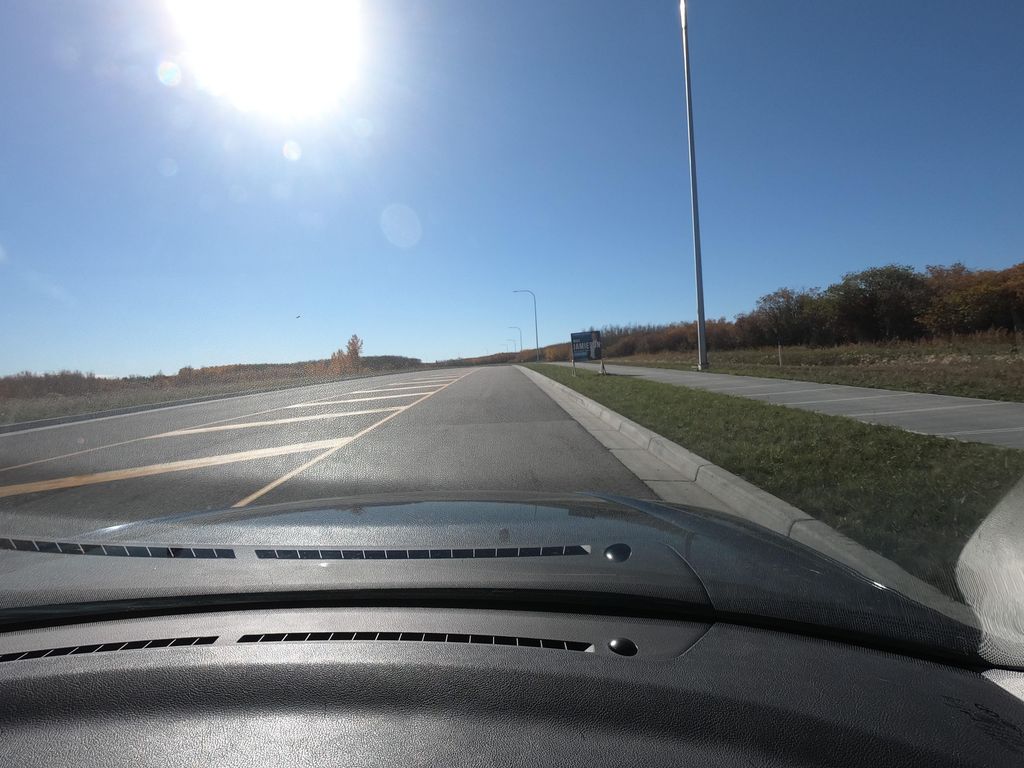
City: calgary